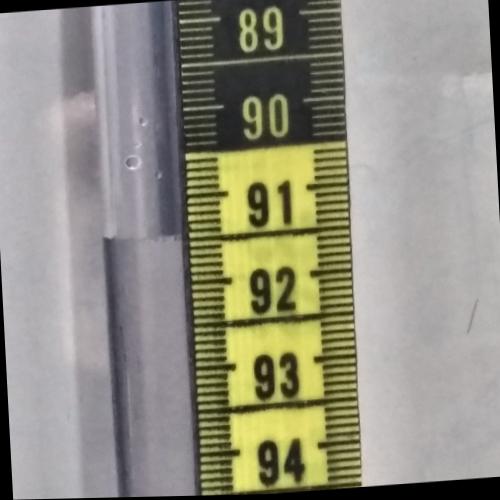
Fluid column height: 91.4 cm